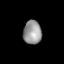
Tissue: lung
Cell type: T cells
Senescence score: 0.2221
Nuclear area (px): 426
Mean DAPI intensity: 149.784